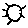
Label: sun